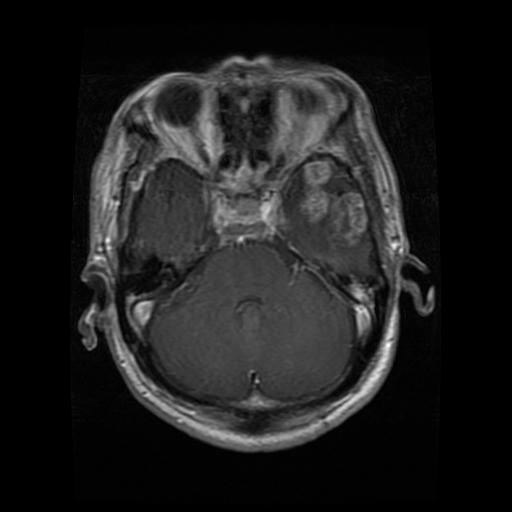
Label: glioma